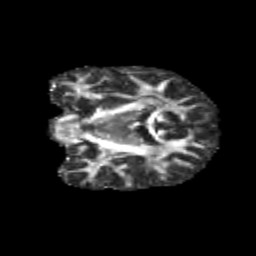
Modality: FA
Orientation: coronal
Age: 12
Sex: male
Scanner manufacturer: siemens
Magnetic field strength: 3 T
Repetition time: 3.8 s
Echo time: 0.07 s